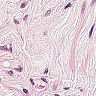
Metastatic tissue present: no